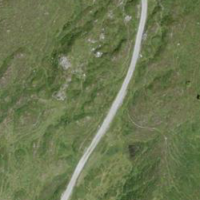
EUNIS habitat code: 31
Species observed at this site:
Vaccinium vitis-idaea